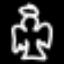
Label: angel